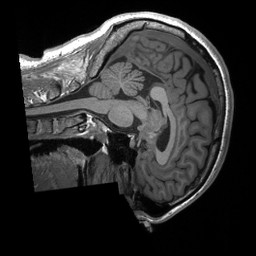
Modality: T1w
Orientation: sagittal
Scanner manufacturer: siemens
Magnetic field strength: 3 T
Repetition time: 2.4 s
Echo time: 0.00224 s